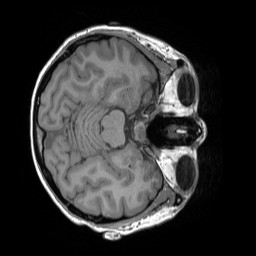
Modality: T1w
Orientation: axial
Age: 30
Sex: female